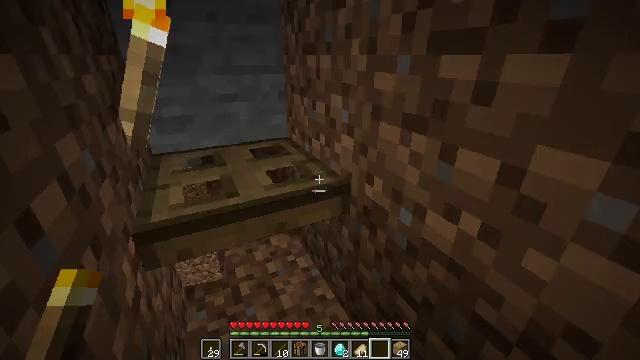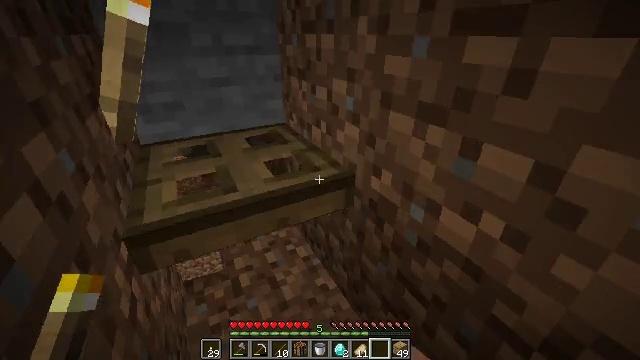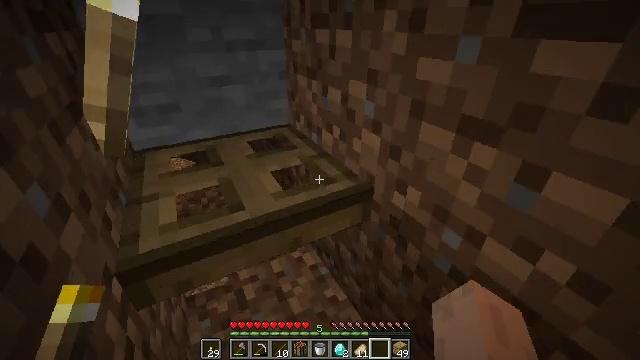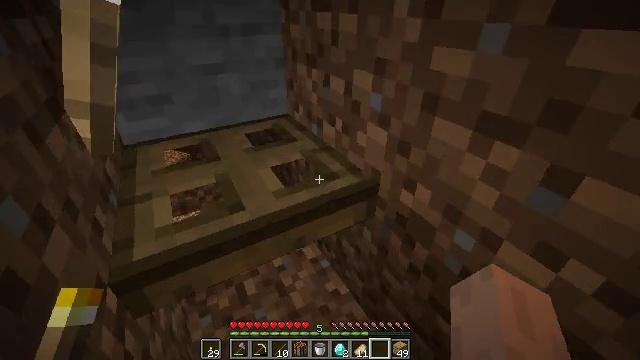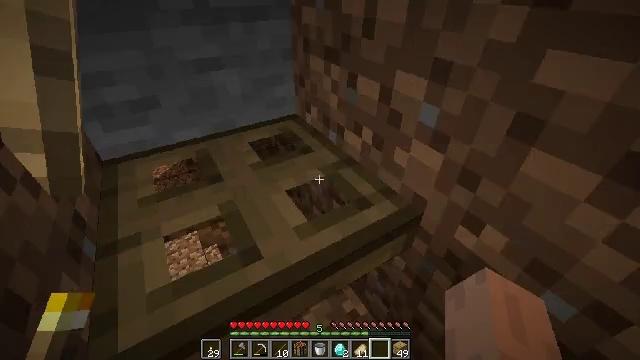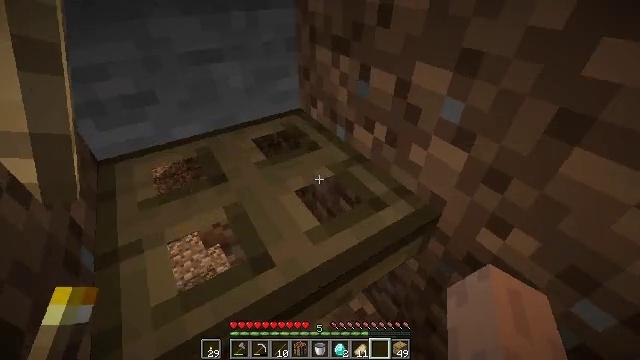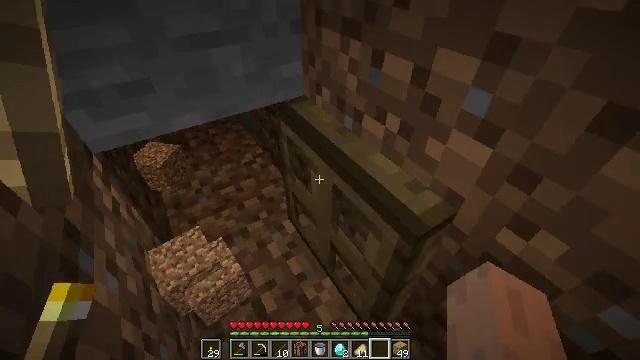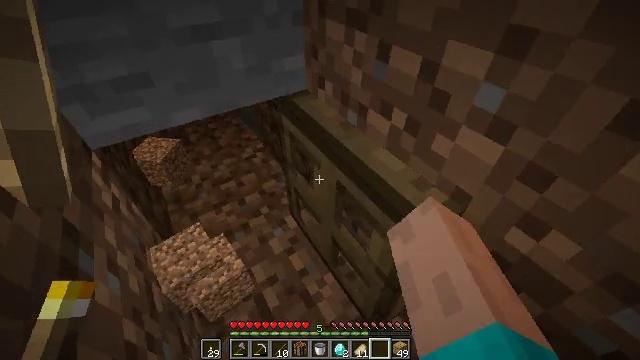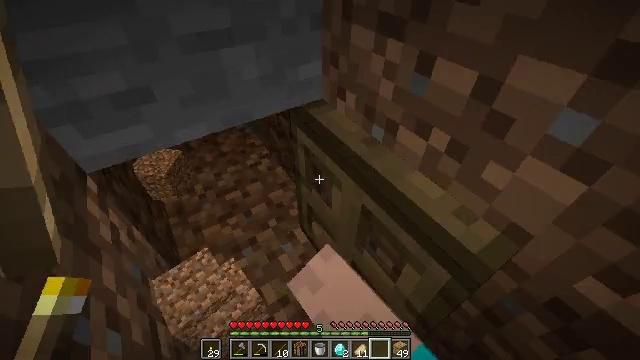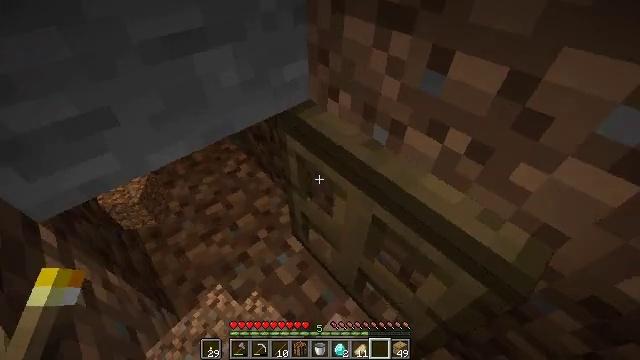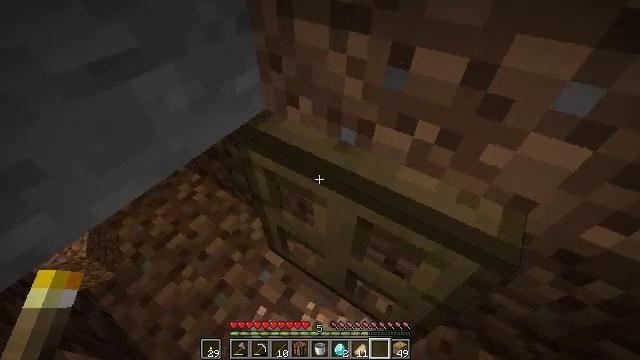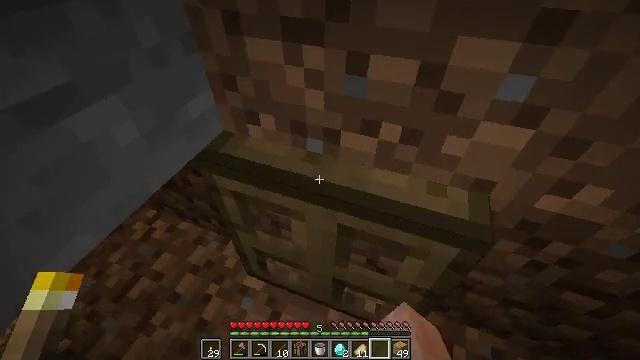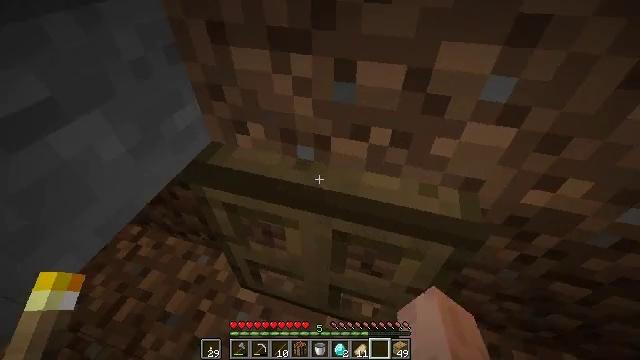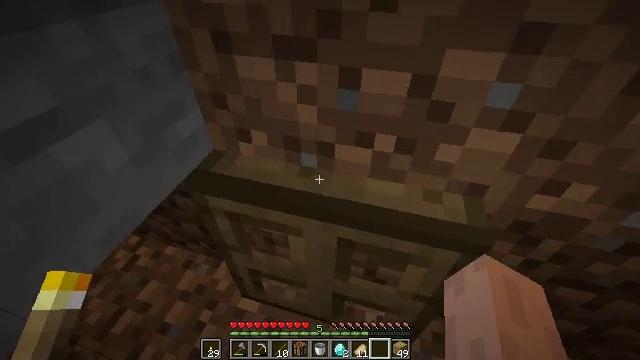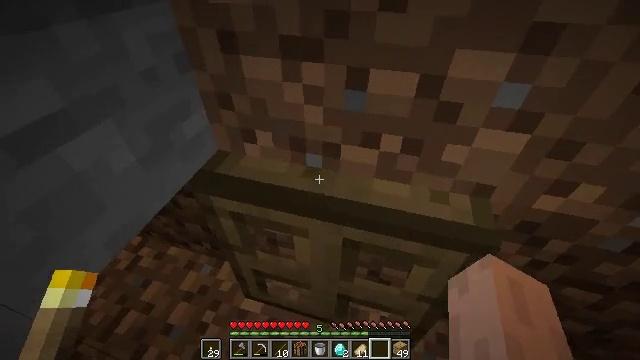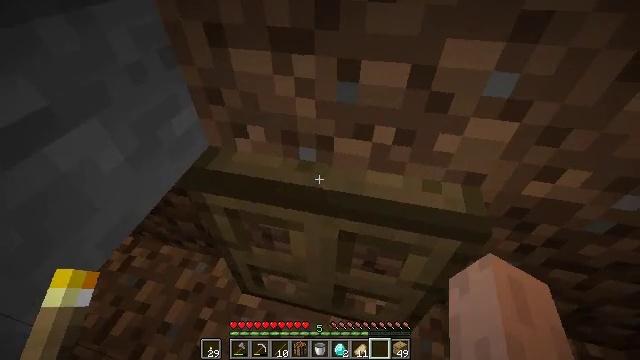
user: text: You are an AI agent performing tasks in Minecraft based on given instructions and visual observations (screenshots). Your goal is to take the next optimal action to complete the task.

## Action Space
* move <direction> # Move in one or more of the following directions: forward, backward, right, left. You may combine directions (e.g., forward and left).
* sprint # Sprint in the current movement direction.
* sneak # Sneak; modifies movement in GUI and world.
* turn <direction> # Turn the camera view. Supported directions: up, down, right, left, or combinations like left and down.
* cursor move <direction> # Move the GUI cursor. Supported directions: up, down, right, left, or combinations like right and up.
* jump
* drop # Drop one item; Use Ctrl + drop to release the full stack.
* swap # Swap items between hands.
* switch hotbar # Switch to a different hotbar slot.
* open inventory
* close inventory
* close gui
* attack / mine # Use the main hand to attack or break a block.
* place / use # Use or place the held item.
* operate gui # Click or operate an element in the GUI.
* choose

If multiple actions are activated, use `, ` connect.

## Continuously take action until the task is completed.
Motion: motion action
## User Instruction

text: Break the oak trapdoor to collect it.
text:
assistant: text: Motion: move forward and move left, turn right and down
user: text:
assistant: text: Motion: move forward and move left, turn down
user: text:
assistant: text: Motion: move forward and move left, turn right and down
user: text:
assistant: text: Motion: move forward and move left, turn right and down
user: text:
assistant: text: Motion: move forward and move left, turn down
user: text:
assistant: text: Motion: move forward and move left, turn down, use / place
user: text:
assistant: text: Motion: move forward and move left, turn down, use / place
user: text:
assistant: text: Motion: move left, use / place
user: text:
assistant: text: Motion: move left, turn right and down
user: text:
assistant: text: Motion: turn right
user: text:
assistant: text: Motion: turn right and up
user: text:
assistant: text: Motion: turn right and up
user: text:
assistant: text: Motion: turn up
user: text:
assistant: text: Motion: no_op
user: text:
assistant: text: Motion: turn right and down
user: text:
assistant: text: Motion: turn right and down, use / place
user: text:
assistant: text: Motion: use / place
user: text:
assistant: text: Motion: use / place
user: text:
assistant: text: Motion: move left, turn up, use / place
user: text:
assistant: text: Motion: move left, turn left and up
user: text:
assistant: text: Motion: move left, turn left and up
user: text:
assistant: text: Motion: move left, turn up
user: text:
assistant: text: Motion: move left, turn up
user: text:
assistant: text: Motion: move left, turn right and down
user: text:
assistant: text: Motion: move left, turn right and down
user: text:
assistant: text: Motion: turn right and down
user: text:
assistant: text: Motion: turn right and down
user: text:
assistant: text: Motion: no_op
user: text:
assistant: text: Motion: turn down
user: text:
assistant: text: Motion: turn right and down